高一 · 代数
已知 $f(x)$ 是定义在 $R$ 上的偶函数, 当 $x \geq 0$ 时, $f(x)=x^{2}-x$.

(1)求 $f(x)$ 的解析式;

(2)若方程 $f(x)=k$ 有 4 个解, 求 $k$ 的取值范围.
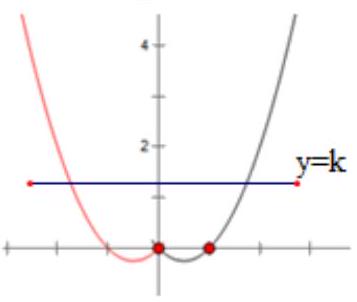
答案: (1)由已知有: $f(-x)=f(x), x \in R$, 且 $x \geq 0$ 时, $f(x)=x^{2}-x$,

设 $x<0$, 则 $-x>0$,

$f(x)=f(-x)=(-x)^{2}-(-x)=x^{2}+x$.

$\therefore f(x)=\left\{\begin{array}{l}x^{2}-x(x \geq 0) \\ x^{2}+x(x<0) .\end{array}\right.$

(2) 作出函数 $f(x)$ 的大致图象:

当方程 $f(x)=k$ 有 4 个解时, 由图可知: $-\frac{1}{4}<k<0$.